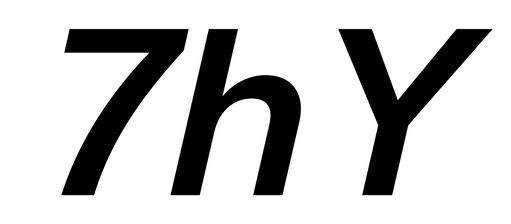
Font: InstrumentSans-Italic_SemiBold_Italic